Interaction volume radius: 5 \u00c5
Interaction volume height: 15 \u00c5
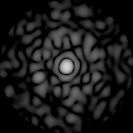
Disorder parameter: 0.8482